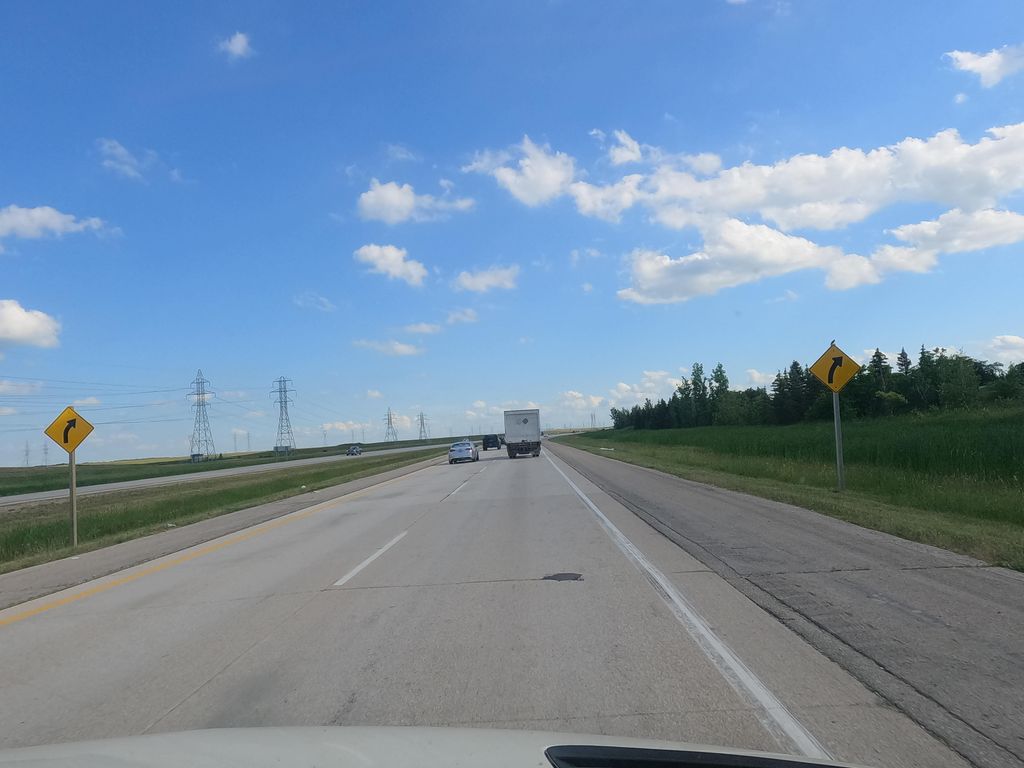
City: winnipeg